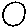
Label: circle